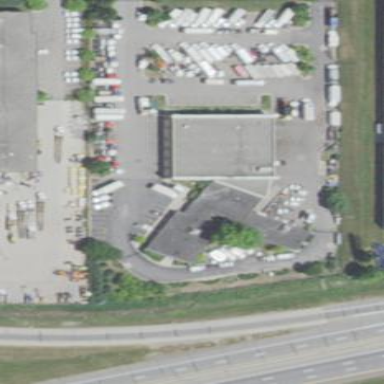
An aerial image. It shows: Building with truck shop.